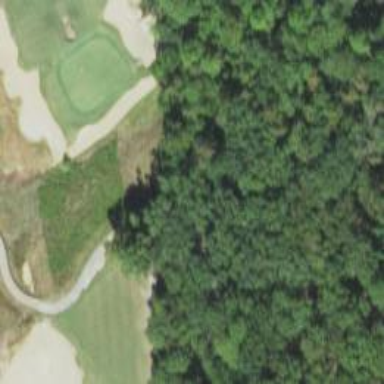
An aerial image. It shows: Sand bunker on golf course.